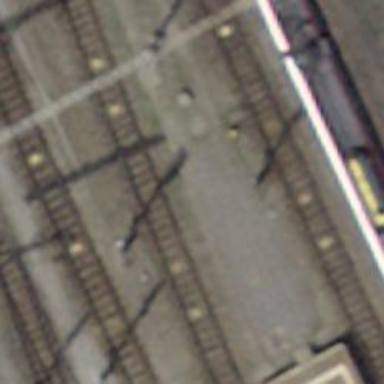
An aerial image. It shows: Railway signal.